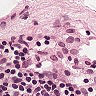
Metastatic tissue present: no